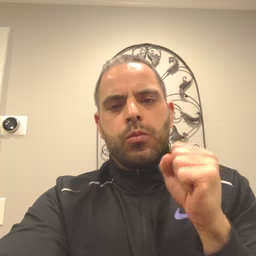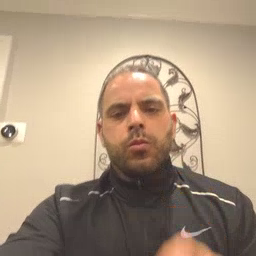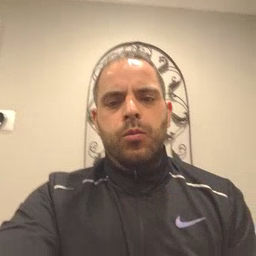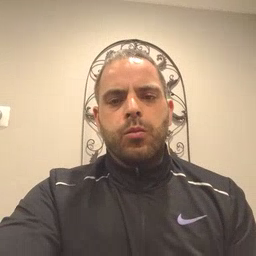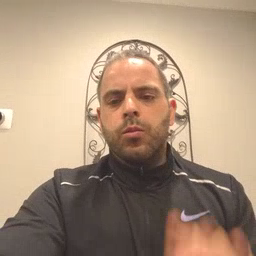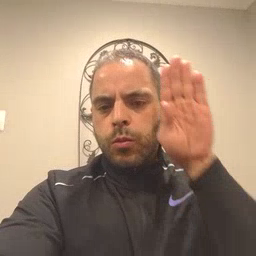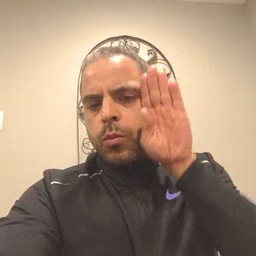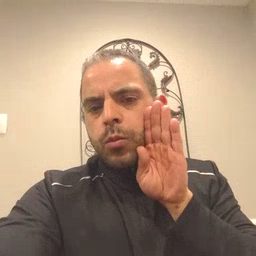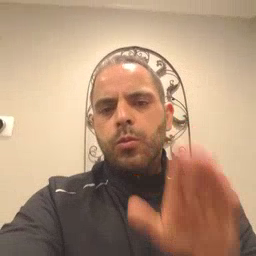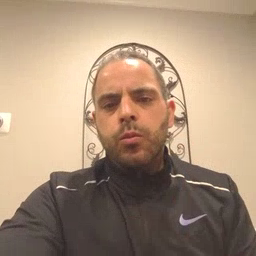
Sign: brown